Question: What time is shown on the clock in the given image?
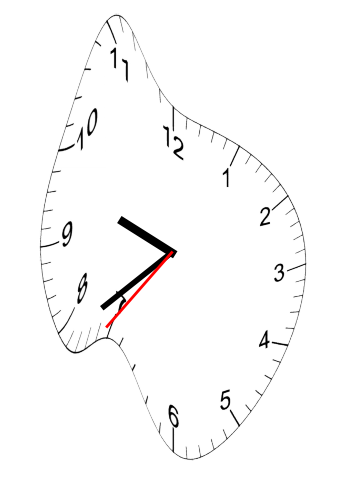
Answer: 09:38:36